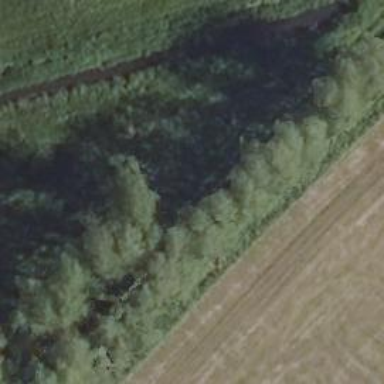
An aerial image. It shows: Row of trees in natural setting.